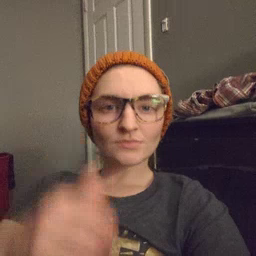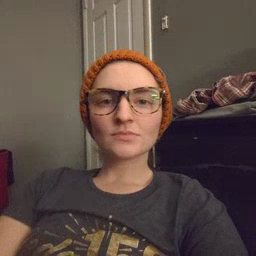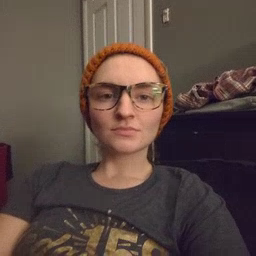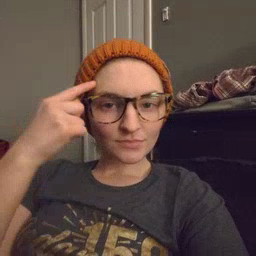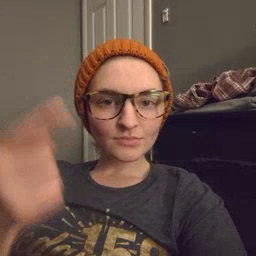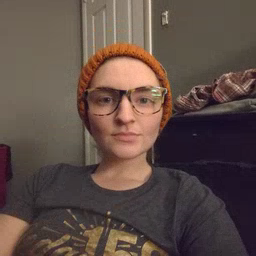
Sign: penny